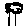
Label: tree